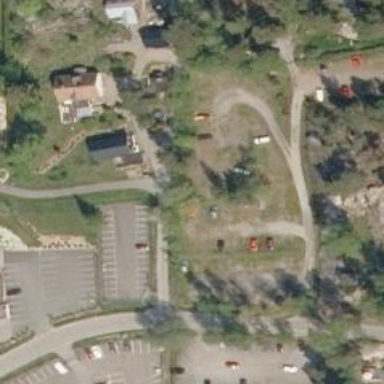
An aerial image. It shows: Parking area with surface.